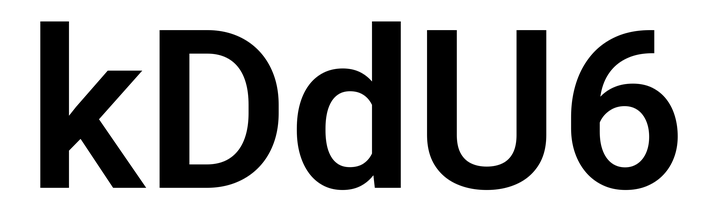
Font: Roboto_SemiBold